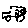
Label: car